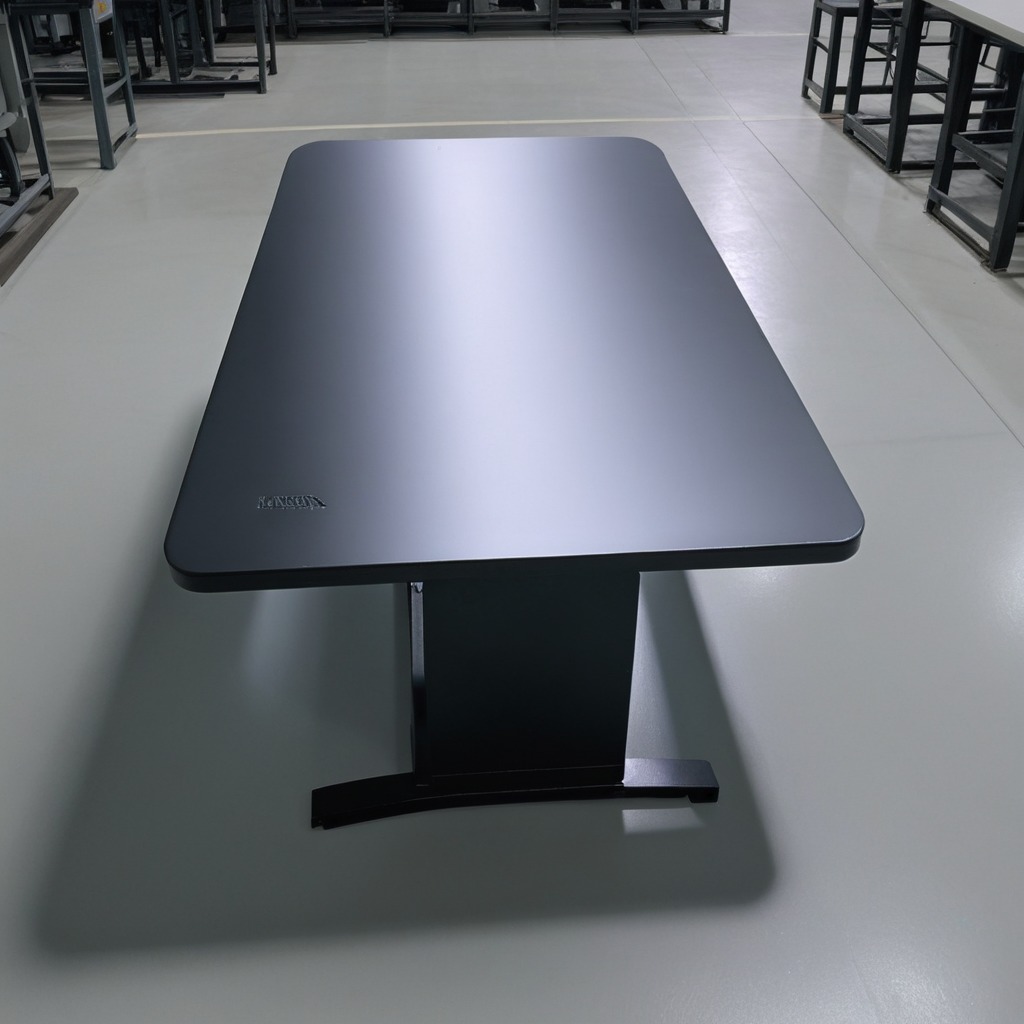
A utility knife is lying on the tabletop.